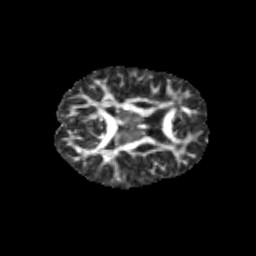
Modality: FA
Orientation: axial
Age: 9
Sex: female
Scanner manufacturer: siemens
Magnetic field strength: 3 T
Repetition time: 3.8 s
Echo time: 0.07 s